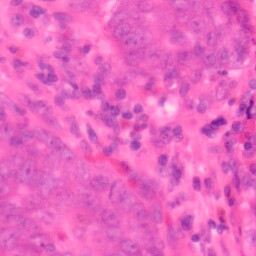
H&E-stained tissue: Colon